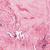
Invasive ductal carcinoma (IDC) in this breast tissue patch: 0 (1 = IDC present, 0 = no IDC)